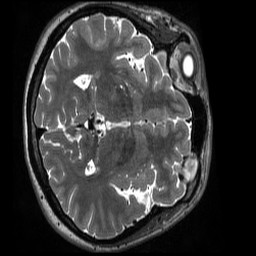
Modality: T2w
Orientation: axial
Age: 23
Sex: female